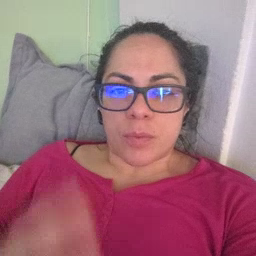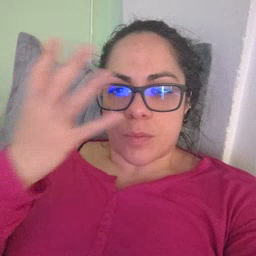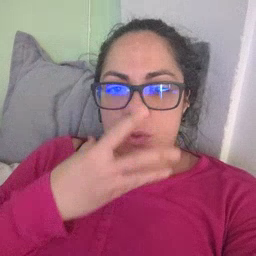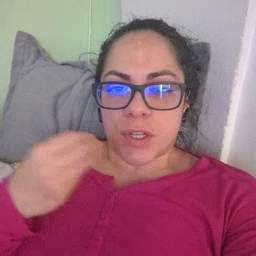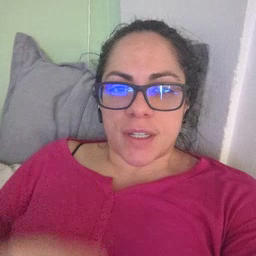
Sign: pretty